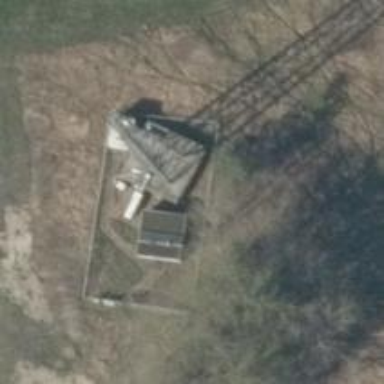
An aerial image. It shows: Man-made mast used for communication purposes.